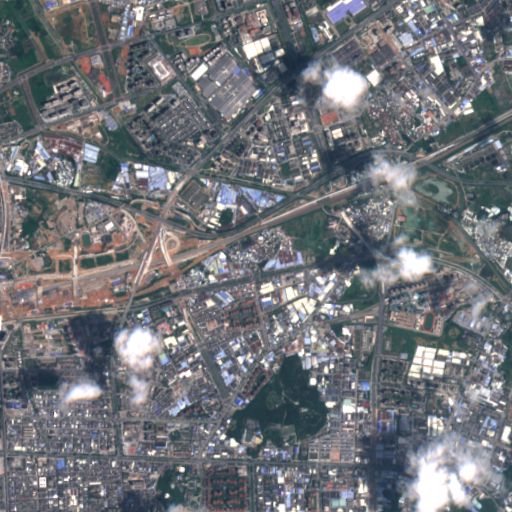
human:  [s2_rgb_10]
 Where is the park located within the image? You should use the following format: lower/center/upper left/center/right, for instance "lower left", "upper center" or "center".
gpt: The park is located in the lower left of the image.
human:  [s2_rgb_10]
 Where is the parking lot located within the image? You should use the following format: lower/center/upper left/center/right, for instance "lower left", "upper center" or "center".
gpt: The parking lot is located in the upper left of the image.
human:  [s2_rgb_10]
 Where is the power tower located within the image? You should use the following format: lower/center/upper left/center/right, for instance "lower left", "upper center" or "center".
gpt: There is no power tower in the image.